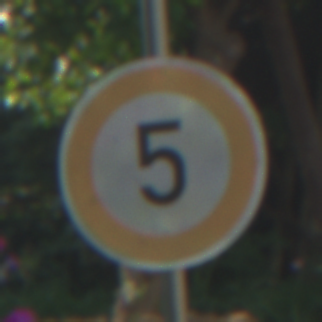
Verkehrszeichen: Geschwindigkeit5
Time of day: MorningAfternoon
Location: Outdoor (Urban)
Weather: PartlyCloudy
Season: NotSpecified
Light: Natural